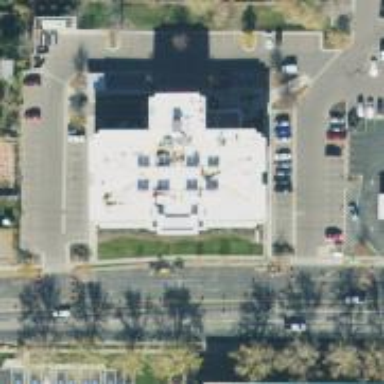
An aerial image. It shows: Healthcare clinic is depicted in the image.